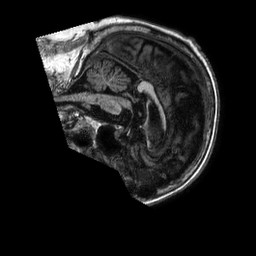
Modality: T1w
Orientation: sagittal
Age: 71
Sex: male
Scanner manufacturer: philips
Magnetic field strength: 1.5 T
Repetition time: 0.008347 s
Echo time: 0.003882 s